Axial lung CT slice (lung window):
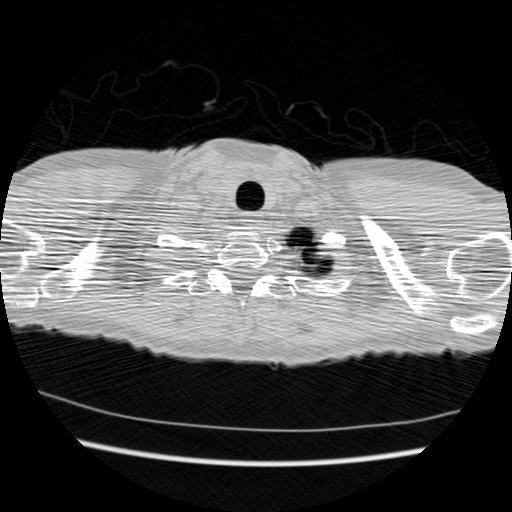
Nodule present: no